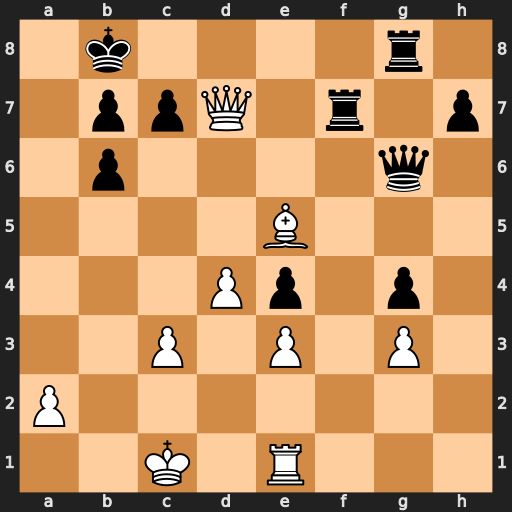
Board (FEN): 1k4r1/1ppQ1r1p/1p4q1/4B3/3Pp1p1/2P1P1P1/P7/2K1R3
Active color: w
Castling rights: -
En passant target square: -
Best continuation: Bxc7+ Ka7 Qa4#